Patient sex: M
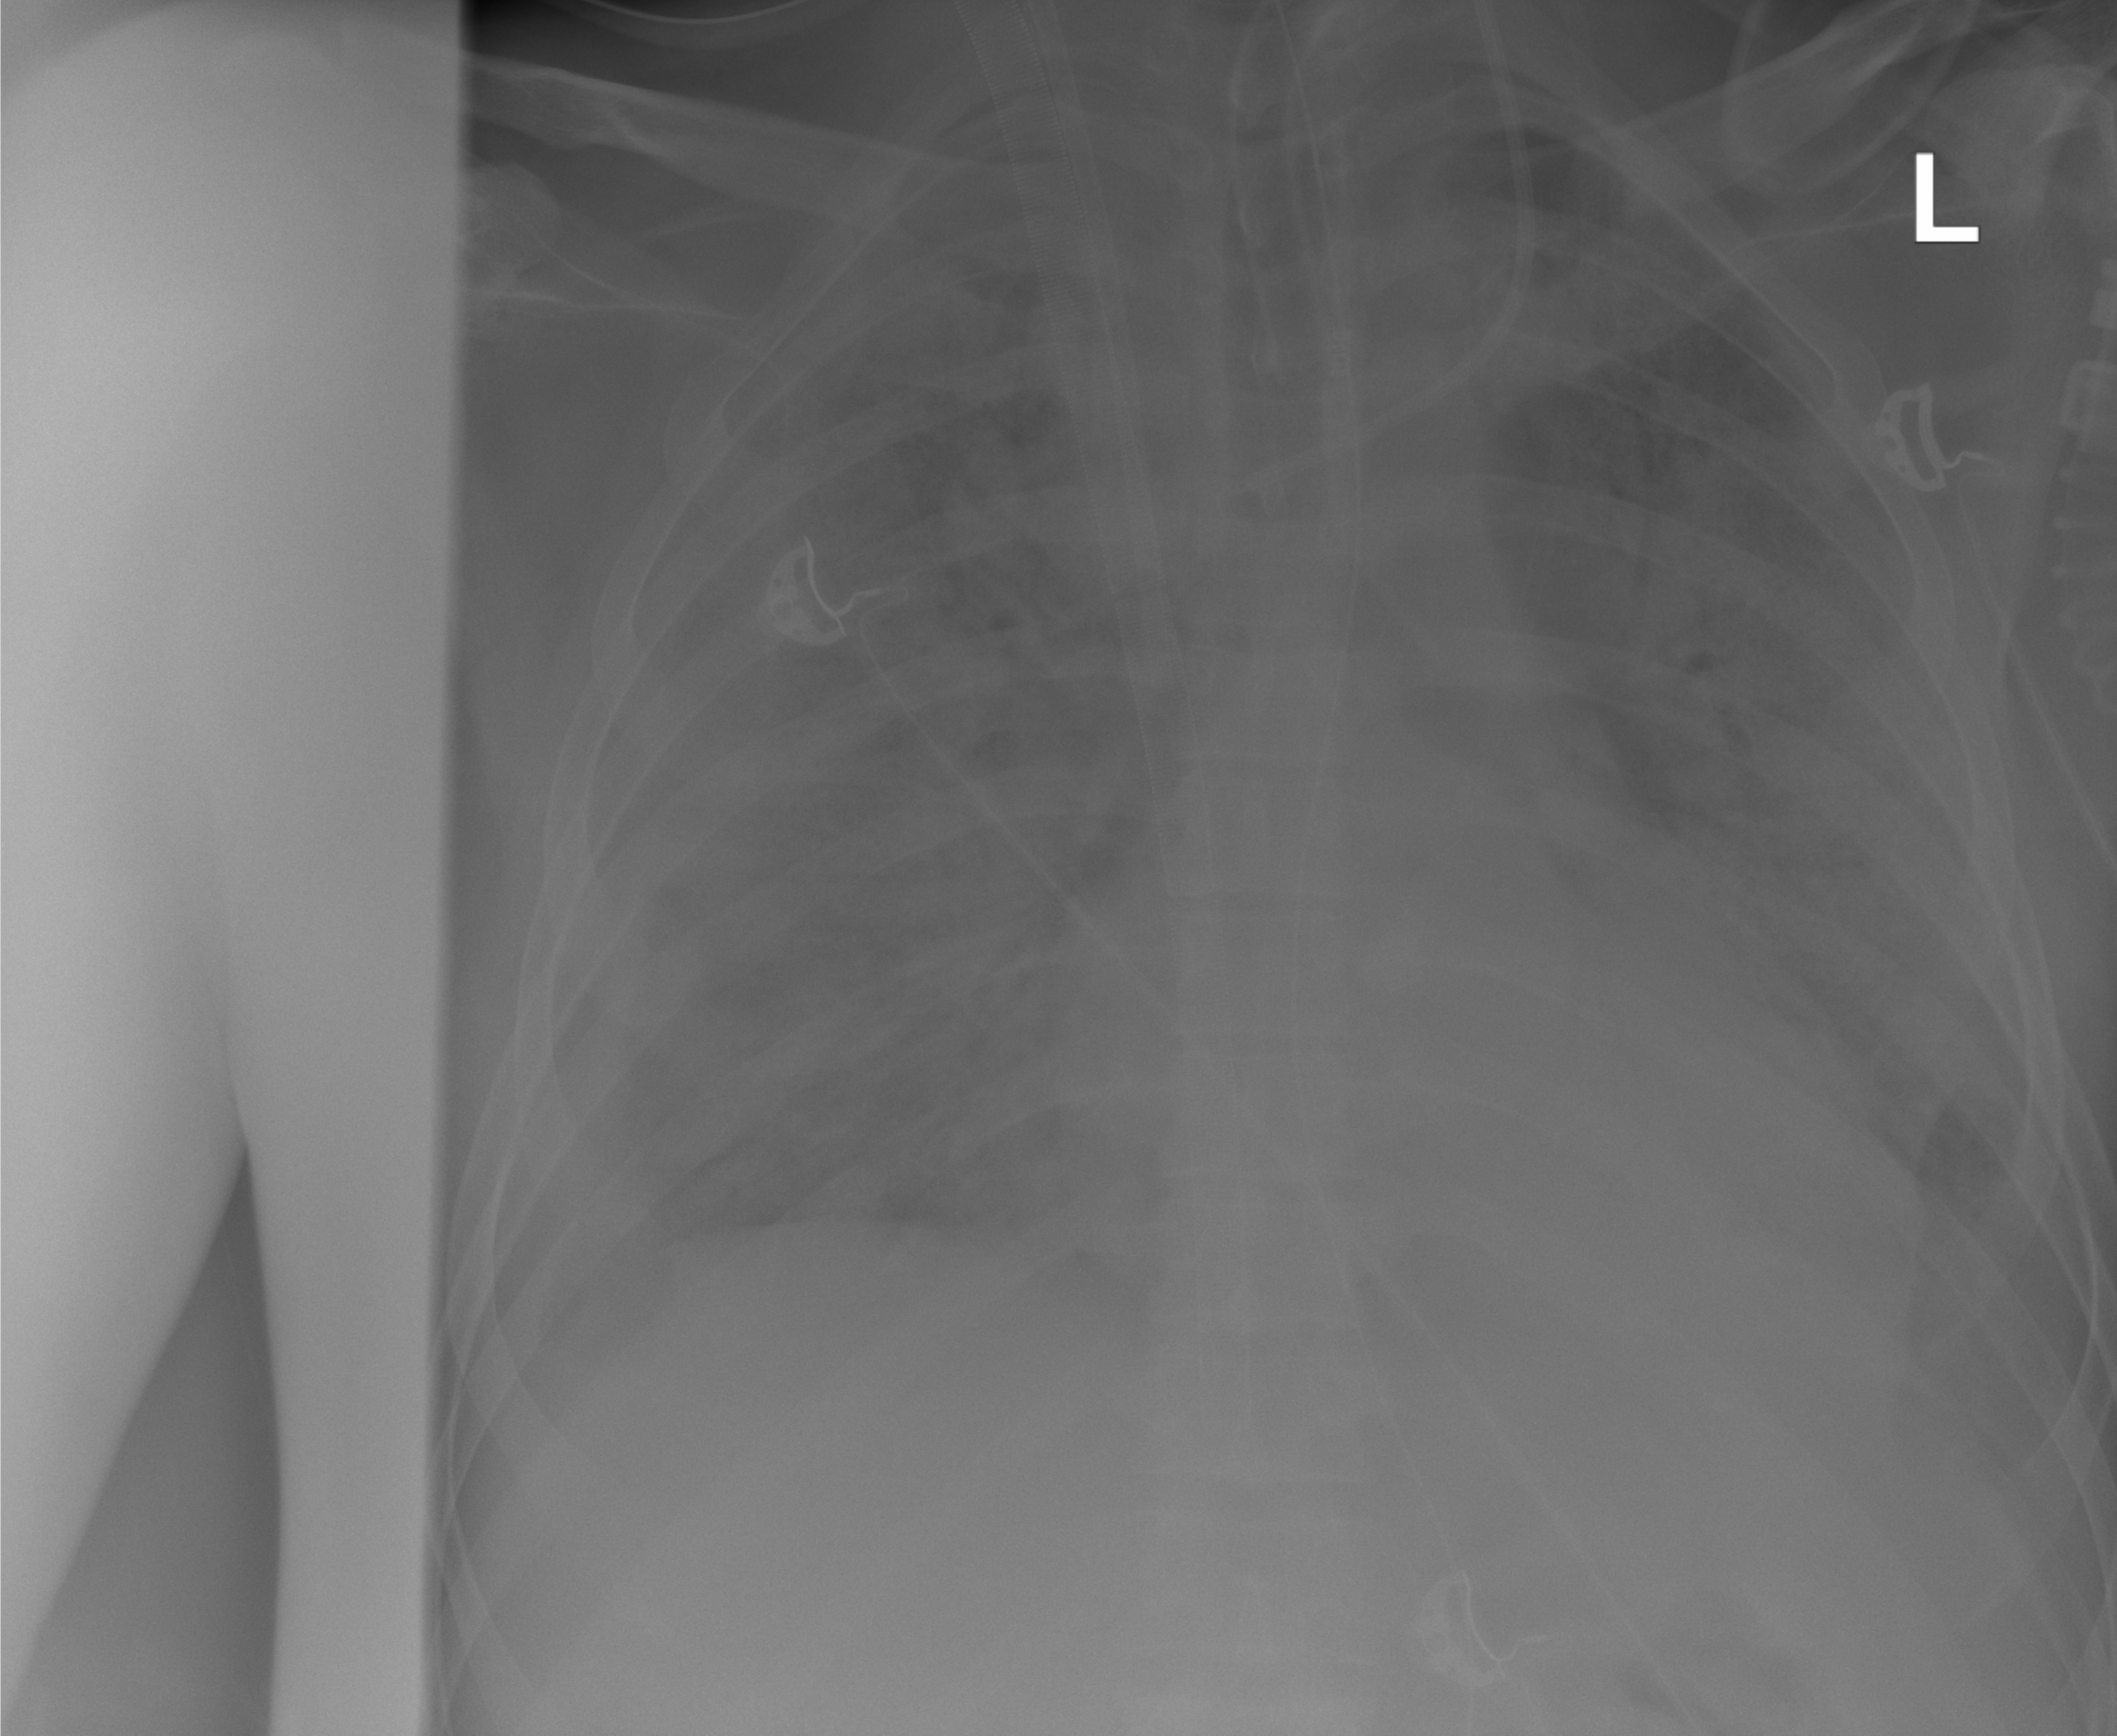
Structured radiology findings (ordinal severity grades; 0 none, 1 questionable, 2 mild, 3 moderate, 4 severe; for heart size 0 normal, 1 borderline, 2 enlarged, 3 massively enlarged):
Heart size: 2
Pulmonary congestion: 2
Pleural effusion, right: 3
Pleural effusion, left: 3
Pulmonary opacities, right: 4
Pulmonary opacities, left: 4
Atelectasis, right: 3
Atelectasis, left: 3